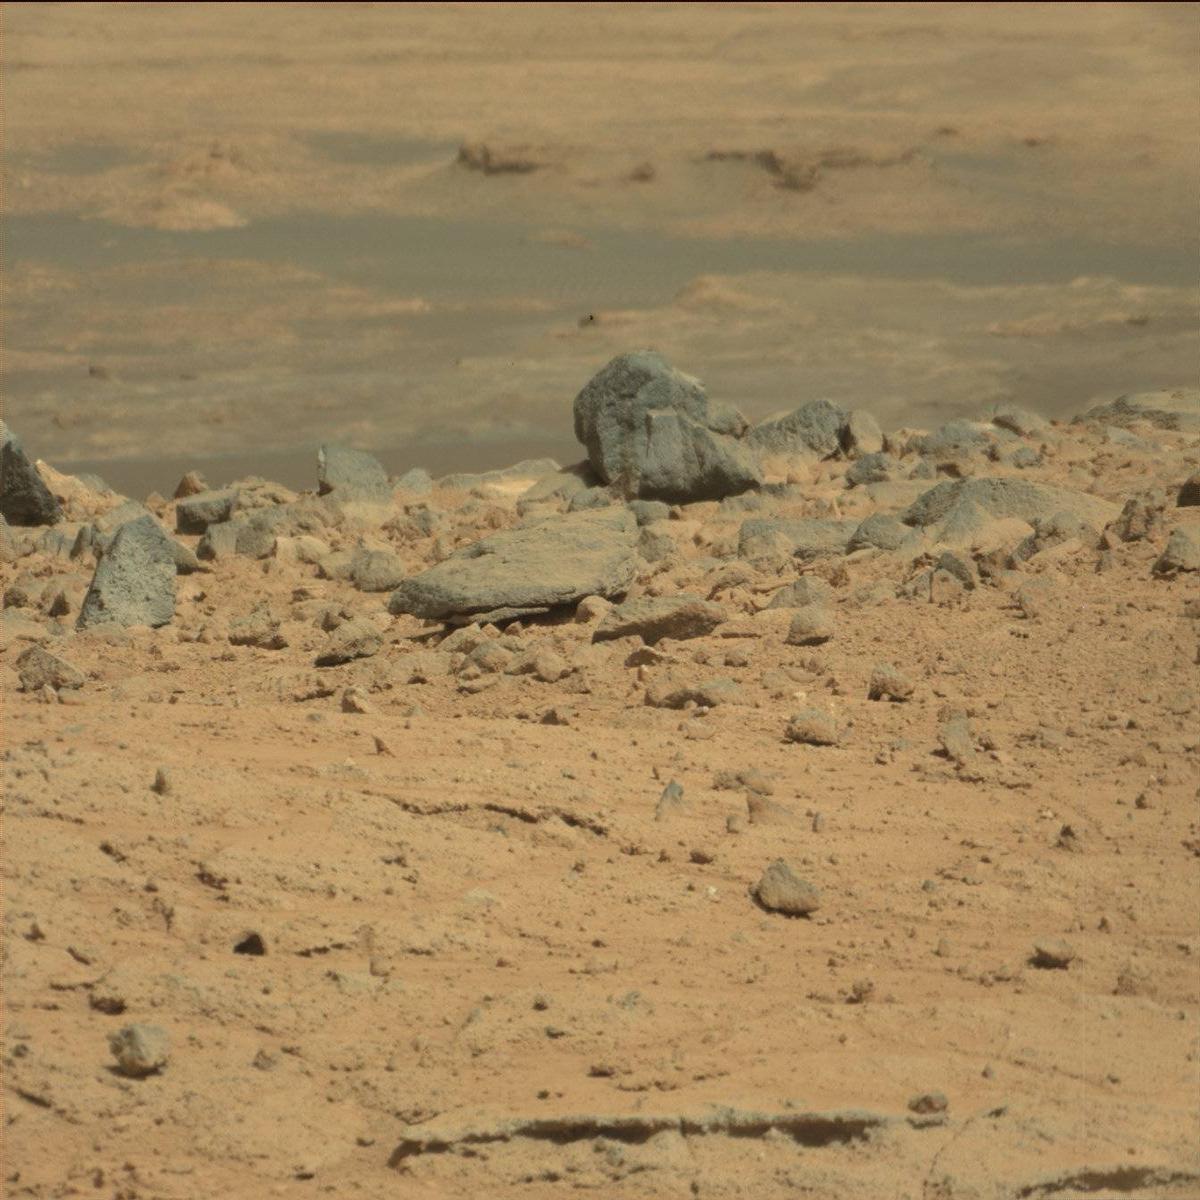
Terrain classes present: Bedrock, Ridge, Rock, Sand / Soil